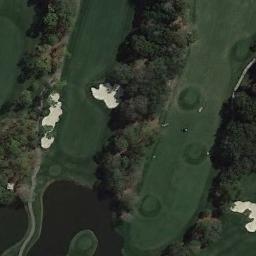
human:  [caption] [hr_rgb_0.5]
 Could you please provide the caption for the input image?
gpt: There are several bunkers and lakes and a few paths and many trees on a large green lawn on the golf course .

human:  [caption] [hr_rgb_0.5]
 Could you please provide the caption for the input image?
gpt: The golf course has a lake, Some fairways, Barrier trees and sandpits and some barrier trees are on both sides of the fairways .

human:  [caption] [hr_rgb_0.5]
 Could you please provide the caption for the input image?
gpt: There are a lot of trees beside the golf course .

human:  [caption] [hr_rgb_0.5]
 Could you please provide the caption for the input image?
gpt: The picture shows a road with a nearly 180-degree turn .

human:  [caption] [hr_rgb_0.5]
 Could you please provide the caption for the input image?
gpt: There are two bunkers and a lake on the golf course .